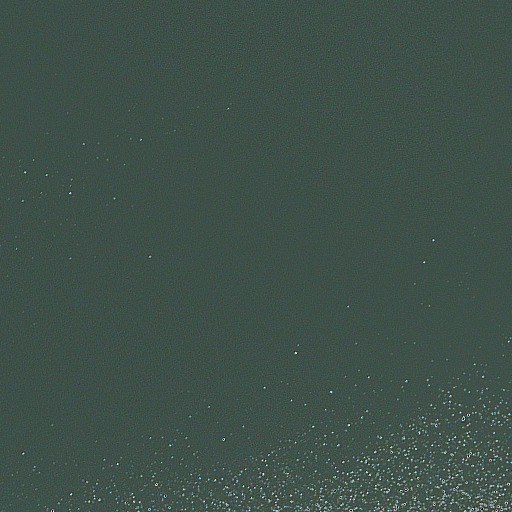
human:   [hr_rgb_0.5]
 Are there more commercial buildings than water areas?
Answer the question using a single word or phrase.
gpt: no

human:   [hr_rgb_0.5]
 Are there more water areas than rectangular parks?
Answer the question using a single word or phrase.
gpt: no

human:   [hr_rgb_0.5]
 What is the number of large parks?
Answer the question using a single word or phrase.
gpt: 1

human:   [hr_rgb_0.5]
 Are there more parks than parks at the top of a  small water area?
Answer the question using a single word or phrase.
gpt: yes

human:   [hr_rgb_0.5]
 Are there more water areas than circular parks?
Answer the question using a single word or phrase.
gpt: yes

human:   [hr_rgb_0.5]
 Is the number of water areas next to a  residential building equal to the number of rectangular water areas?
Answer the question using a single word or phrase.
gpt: no

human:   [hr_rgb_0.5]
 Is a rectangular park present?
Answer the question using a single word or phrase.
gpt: yes

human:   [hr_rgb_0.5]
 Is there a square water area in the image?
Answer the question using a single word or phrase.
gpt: no

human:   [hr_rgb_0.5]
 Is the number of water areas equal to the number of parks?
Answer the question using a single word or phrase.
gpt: yes

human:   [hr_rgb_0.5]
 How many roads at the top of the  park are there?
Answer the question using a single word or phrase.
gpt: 0

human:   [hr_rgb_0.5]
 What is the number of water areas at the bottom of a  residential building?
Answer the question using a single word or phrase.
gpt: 0

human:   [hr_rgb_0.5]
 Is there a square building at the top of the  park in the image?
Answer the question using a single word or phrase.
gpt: no

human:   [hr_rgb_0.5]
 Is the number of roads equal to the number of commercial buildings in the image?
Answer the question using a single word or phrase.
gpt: yes

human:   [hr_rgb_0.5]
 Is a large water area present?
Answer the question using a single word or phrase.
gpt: yes

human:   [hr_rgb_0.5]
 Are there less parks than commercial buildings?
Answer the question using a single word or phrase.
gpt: no

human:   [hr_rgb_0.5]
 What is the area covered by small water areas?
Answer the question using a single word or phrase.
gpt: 0m2

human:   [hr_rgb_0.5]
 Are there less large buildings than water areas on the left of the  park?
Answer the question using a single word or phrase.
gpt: yes

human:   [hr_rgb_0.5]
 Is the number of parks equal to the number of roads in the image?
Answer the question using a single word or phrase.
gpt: no

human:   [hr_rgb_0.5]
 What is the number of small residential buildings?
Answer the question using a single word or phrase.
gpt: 0

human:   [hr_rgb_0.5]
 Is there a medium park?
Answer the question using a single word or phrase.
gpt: no

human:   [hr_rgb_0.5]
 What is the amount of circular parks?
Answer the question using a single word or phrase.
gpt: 0

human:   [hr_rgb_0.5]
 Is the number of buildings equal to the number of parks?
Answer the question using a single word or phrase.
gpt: no

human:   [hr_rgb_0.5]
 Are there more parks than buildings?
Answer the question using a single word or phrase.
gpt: yes

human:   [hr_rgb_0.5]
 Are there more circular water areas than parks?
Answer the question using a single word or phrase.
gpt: no

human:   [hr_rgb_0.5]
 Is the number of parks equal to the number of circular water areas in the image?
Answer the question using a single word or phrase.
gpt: no

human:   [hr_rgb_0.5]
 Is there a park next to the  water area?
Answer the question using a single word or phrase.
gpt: yes

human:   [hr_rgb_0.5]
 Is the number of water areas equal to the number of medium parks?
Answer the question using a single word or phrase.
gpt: no

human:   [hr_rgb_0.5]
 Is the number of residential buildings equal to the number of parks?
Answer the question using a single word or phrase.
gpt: no

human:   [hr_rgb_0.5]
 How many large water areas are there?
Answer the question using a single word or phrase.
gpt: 1

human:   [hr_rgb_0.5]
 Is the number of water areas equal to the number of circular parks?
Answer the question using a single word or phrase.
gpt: no

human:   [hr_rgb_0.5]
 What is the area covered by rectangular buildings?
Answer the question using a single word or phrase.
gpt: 0m2

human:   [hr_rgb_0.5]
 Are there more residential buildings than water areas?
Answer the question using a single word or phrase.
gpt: no

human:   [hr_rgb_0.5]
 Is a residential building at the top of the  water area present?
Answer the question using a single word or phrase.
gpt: no

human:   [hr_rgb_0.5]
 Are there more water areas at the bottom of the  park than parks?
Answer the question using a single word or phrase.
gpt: no

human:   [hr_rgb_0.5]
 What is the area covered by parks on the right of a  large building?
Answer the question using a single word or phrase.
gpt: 0m2

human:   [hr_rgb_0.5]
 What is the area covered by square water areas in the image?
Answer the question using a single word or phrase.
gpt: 0m2